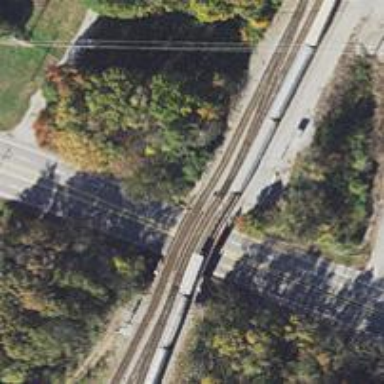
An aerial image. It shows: Railway bridge.